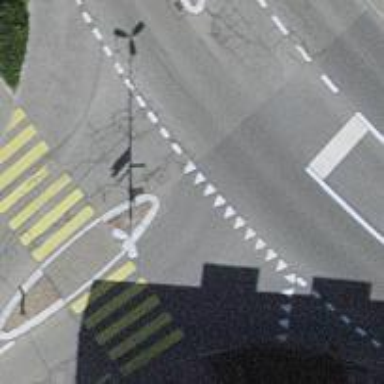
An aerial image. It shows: Road with "give way" sign.